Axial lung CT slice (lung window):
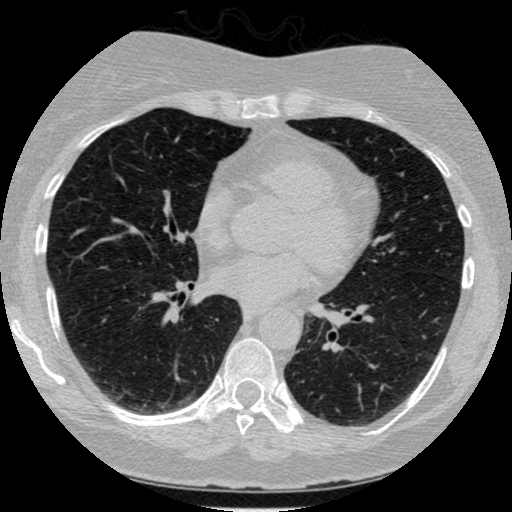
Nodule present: no